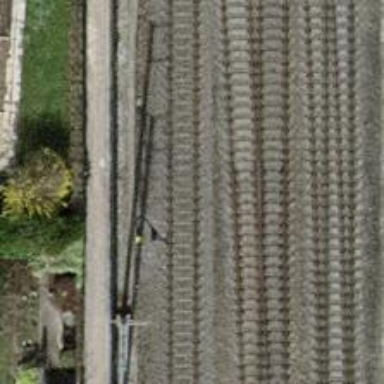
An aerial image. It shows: Single-track railway with electrified contact lines.